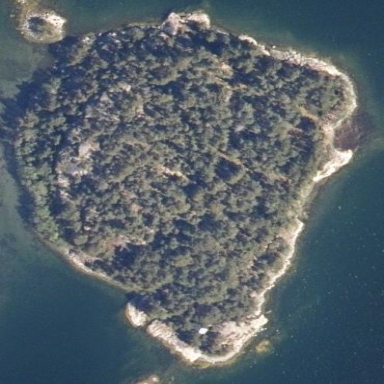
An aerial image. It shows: Islet along the coastline.